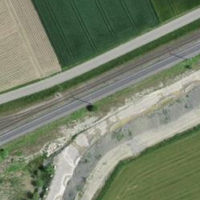
EUNIS habitat code: 56
Species observed at this site:
Cardamine hirsuta
Chamaenerion dodonaei